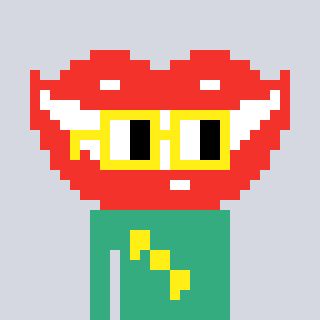
a pixel art character with square yellow glasses, a smile-shaped head and a teal-colored body on a cool background